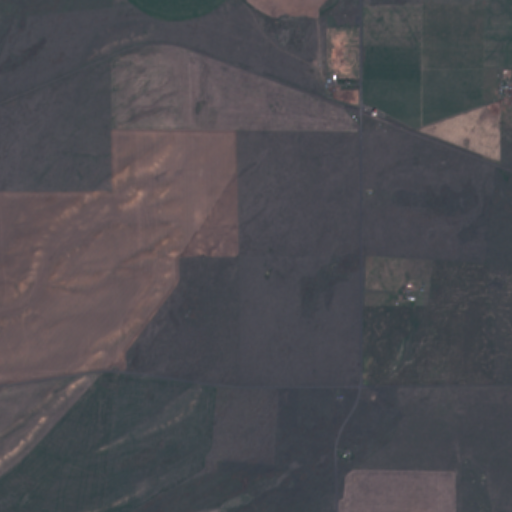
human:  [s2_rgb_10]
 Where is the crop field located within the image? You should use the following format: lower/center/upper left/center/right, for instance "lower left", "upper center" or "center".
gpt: The crop field is located in the upper right of the image.
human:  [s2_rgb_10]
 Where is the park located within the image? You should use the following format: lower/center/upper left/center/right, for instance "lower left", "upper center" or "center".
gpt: There is no park in the image.